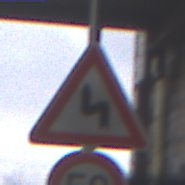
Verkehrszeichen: DoppelkurveZunaechstLinks
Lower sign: Geschwindigkeit50
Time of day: Midday
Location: Roofed (Special)
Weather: Overcast
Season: NotSpecified
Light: Natural